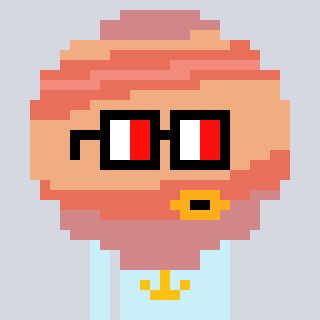
a pixel art character with square glasses with black frames and red eyes, a jupiter-shaped head and a cold-colored body on a cool background